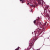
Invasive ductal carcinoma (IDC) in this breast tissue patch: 0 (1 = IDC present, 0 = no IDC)